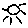
Label: sun